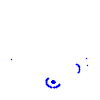
Particle: kaon